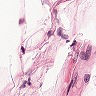
Metastatic tissue present: no